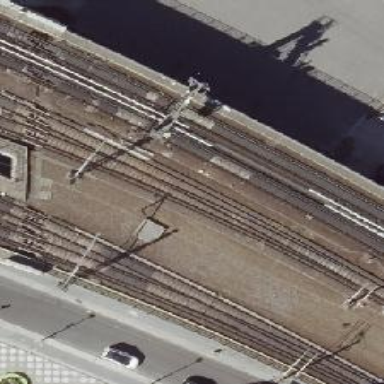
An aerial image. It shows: Viaduct railway bridge with electrified contact lines. The railway is supported by ballastless tracks.